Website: home-depot
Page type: billing-address
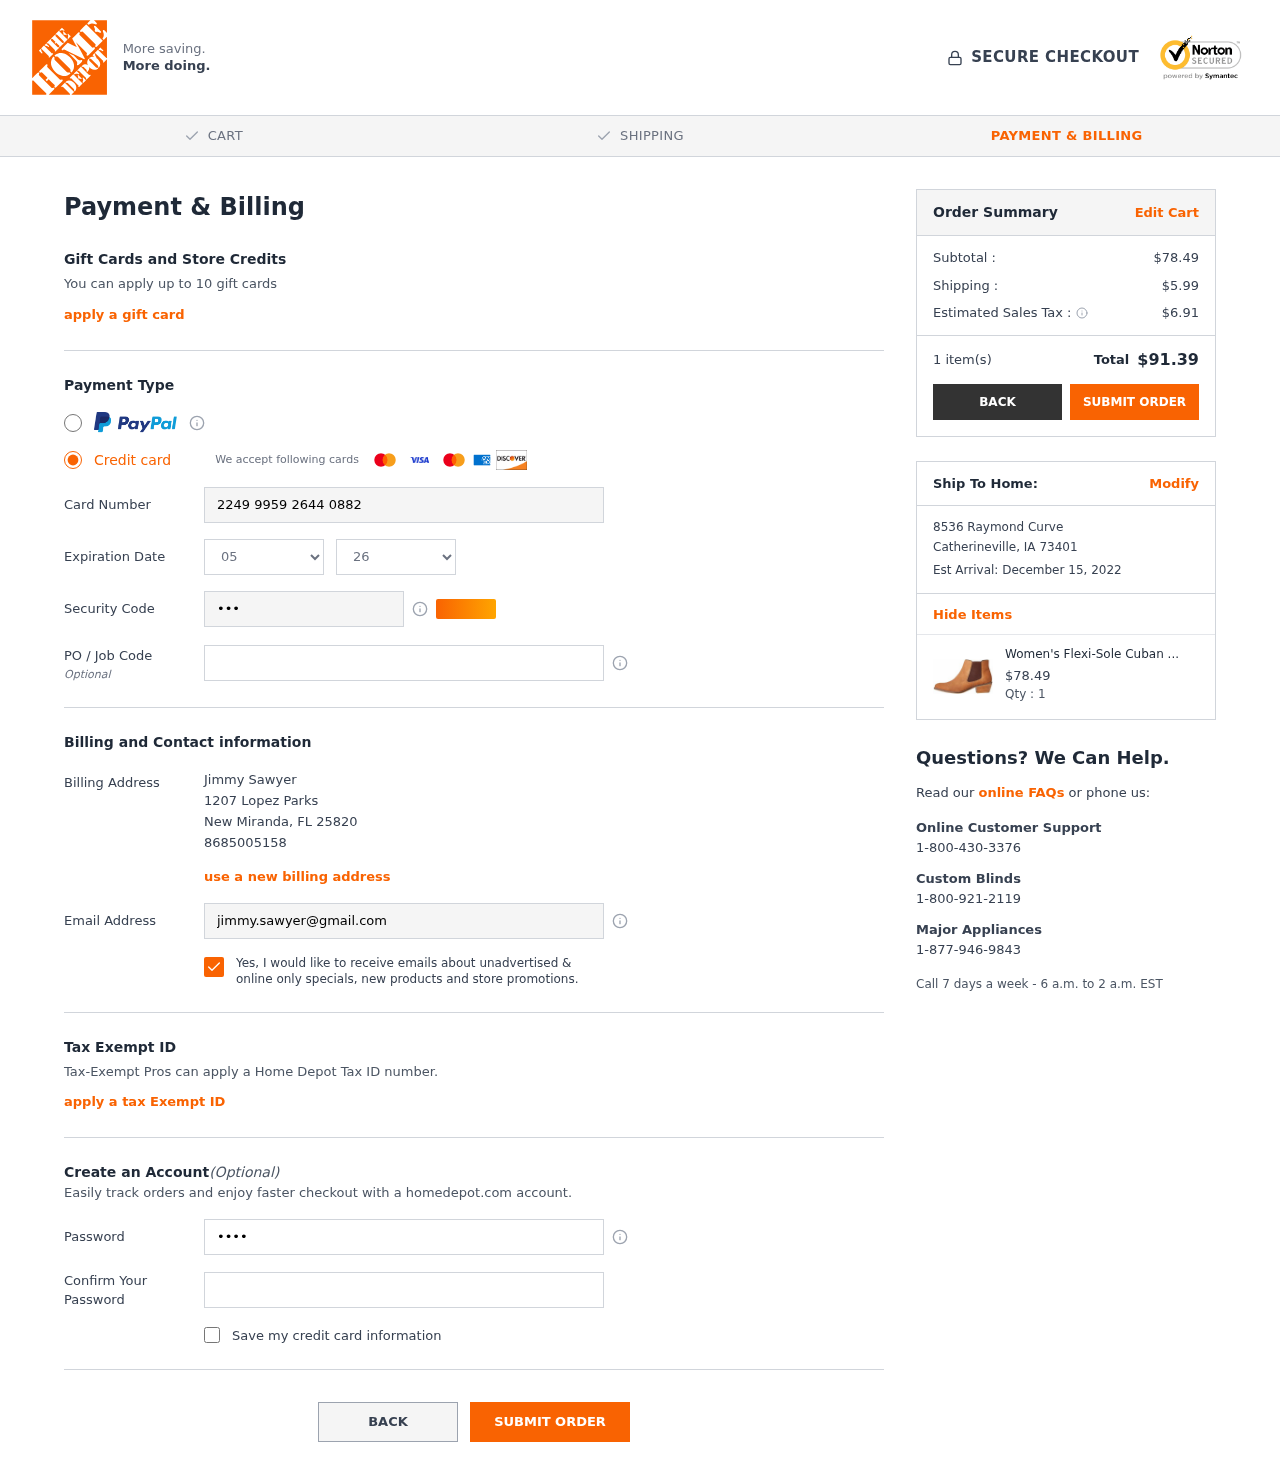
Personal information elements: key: PII_CARD_CVV
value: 313
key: PII_CARD_EXPIRY_MONTH
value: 05
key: PII_CARD_EXPIRY_YEAR
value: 26
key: PII_CARD_NUMBER
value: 2249 9959 2644 0882
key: PII_CITY
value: New Miranda
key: PII_CITY2
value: Catherineville
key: PII_EMAIL
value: jimmy.sawyer@gmail.com
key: PII_FULLNAME
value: Jimmy Sawyer
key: PII_PHONE
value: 8685005158
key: PII_POSTCODE
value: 25820
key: PII_POSTCODE2
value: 73401
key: PII_STATE_ABBR
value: FL
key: PII_STATE_ABBR2
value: IA
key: PII_STREET
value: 1207 Lopez Parks
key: PII_STREET2
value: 8536 Raymond Curve
Product elements: key: PRODUCT1_NAME
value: Women's Flexi-Sole Cuban Heel Chelsea Boots, Brown (Tan Tan), US 8
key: PRODUCT1_PRICE
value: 78.49
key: PRODUCT1_QUANTITY
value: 1
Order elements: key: ORDER_SUBTOTAL
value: $78.49
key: ORDER_SHIPPING_COST
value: $5.99
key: ORDER_TAX
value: $6.91
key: ORDER_NUM_ITEMS
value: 1 item(s)
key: ORDER_TOTAL
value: $91.39
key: ORDER_DELIVERY_DATE
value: Est Arrival: December 15, 2022